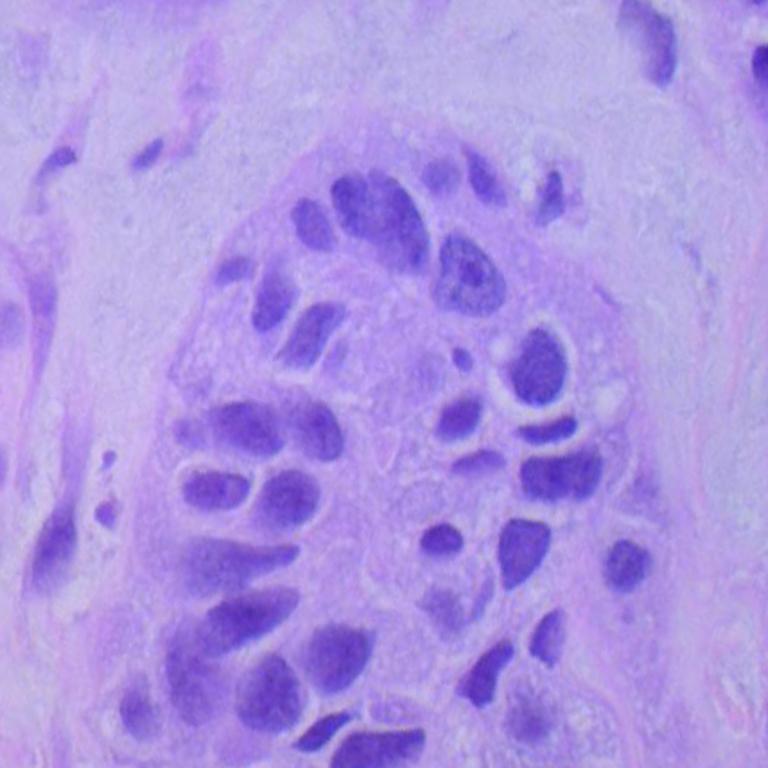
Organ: lung
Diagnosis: squamous carcinomas